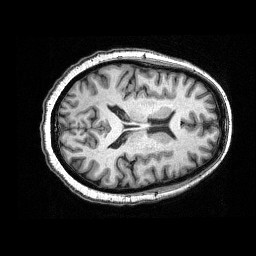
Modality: T1w
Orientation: axial
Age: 61
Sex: female
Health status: ill
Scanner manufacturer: siemens
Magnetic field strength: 3 T
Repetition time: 0.0025 s
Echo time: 0.00336 s